【题型】填空题　【知识点】向量　【难度】medium
如图，正方形 \(ABCD\) 被 5 条横线与 5 条纵线划分成 16 个全等的小正方形，\(P\)、\(Q\) 是其中两个小正方形的顶点，设 \(\overrightarrow{AB} = \vec{a}\)，\(\overrightarrow{AD} = \vec{b}\)，那么向量 \(\overrightarrow{PQ} = \underline{\ \ \ \ \ \ \ \ \ \ }\).（用向量 \(\vec{a}\)、\(\vec{b}\) 的式子表示）

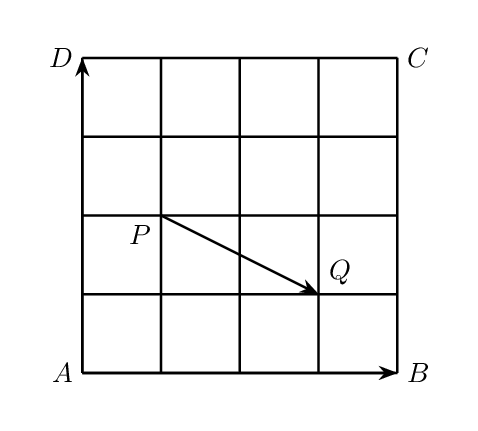
【解答】
\pagestyle{empty}
\noindent
【答案】\(\frac{1}{2}\vec{a} - \frac{1}{4}\vec{b}\)

【分析】本题考查了平面向量的知识，根据题意得：\(EP \parallel AD\)，\(EQ \parallel AB\)，\(EP = \frac{1}{4}AD\)，\(EQ = \frac{1}{2}AB\)，从而得出 \(\overrightarrow{EP} = \frac{1}{4}\overrightarrow{AD} = \frac{1}{4}\vec{b}\)，\(\overrightarrow{EQ} = \frac{1}{2}\overrightarrow{AB} = \frac{1}{2}\vec{a}\)，再根据 \(\overrightarrow{PQ} = \overrightarrow{EQ} - \overrightarrow{EP}\) 即可得出答案，熟练掌握三角形法则与数形结合的思想是解此题的关键.

【详解】解：如图，

根据题意得：\(EP \parallel AD\)，\(EQ \parallel AB\)，\(EP = \frac{1}{4}AD\)，\(EQ = \frac{1}{2}AB\)，

\(\therefore \overrightarrow{EP} = \frac{1}{4}\overrightarrow{AD} = \frac{1}{4}\vec{b}\)，\(\overrightarrow{EQ} = \frac{1}{2}\overrightarrow{AB} = \frac{1}{2}\vec{a}\)，

\(\therefore \overrightarrow{PQ} = \overrightarrow{EQ} - \overrightarrow{EP} = \frac{1}{2}\vec{a} - \frac{1}{4}\vec{b}\)，

故答案为：\(\frac{1}{2}\vec{a} - \frac{1}{4}\vec{b}\).
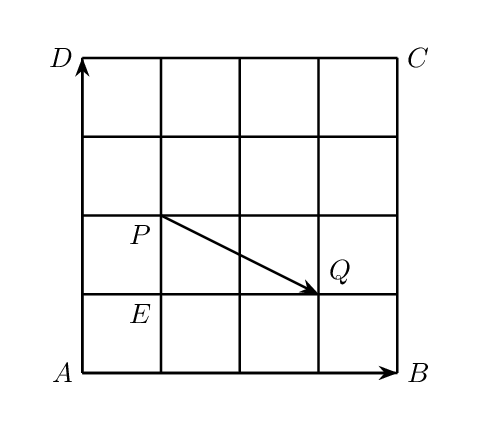